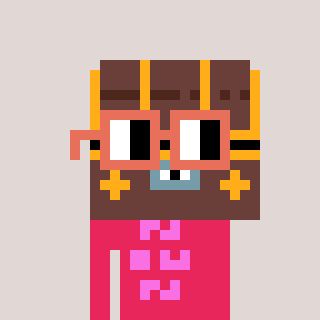
a pixel art character with square orange glasses, a treasure chest-shaped head and a redpinkish-colored body on a warm background